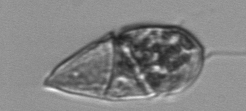
Label: Gyrodinium